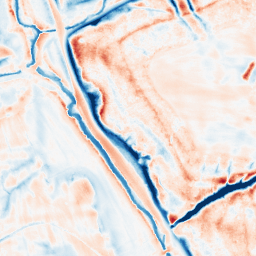
Category: trend_removal
Decomposition family: local_polynomial
Decomposition parameters: window_size: 21
degree: 1
Upsampling method: sinc_blackman
Upsampling parameters: scale: 2
kernel_size: 8
Upsampling scale: 2